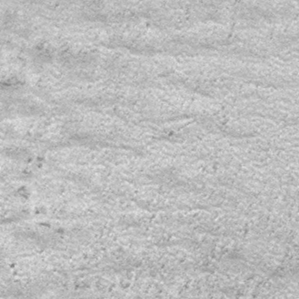
Label: frost